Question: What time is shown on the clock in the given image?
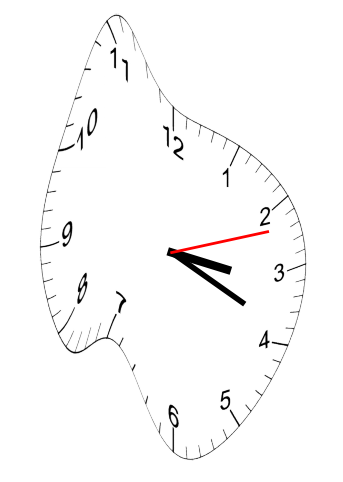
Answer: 03:19:12